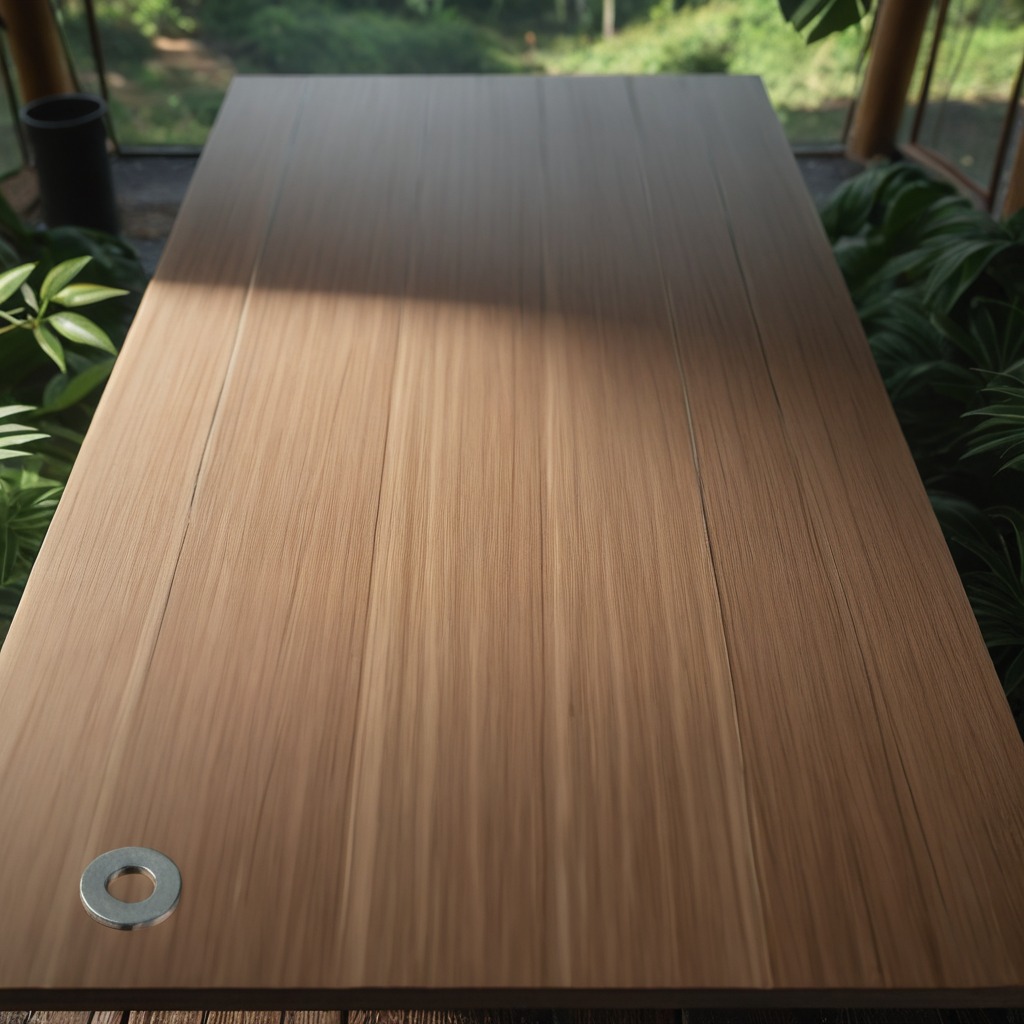
A flat metal washer is lying on a wooden table inside a jungle field workshop tent.